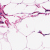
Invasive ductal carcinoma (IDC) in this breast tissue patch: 0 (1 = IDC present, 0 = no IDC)